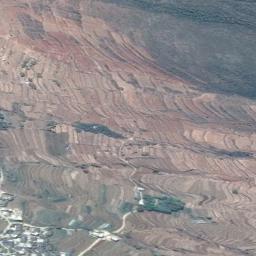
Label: terrace